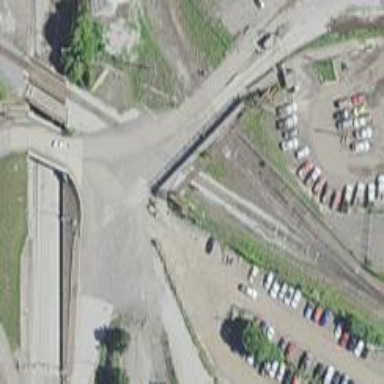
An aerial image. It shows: Level crossing along the railway.